Question: What brand?
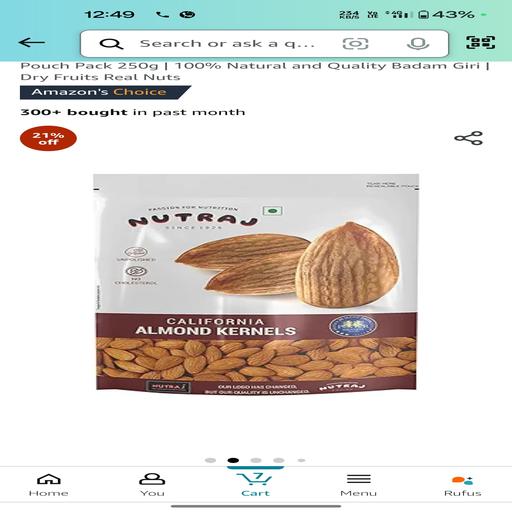
Answer: Nutraj